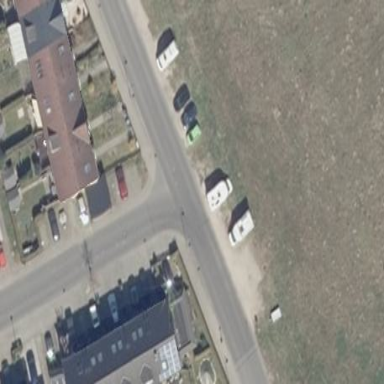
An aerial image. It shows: Parking available on the street side.